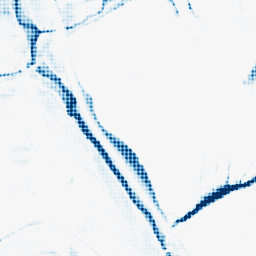
Category: morphological
Decomposition family: morphological_rect
Decomposition parameters: operation: closing
width: 20
height: 10
Upsampling method: sinc_blackman
Upsampling parameters: scale: 4
kernel_size: 4
Upsampling scale: 4